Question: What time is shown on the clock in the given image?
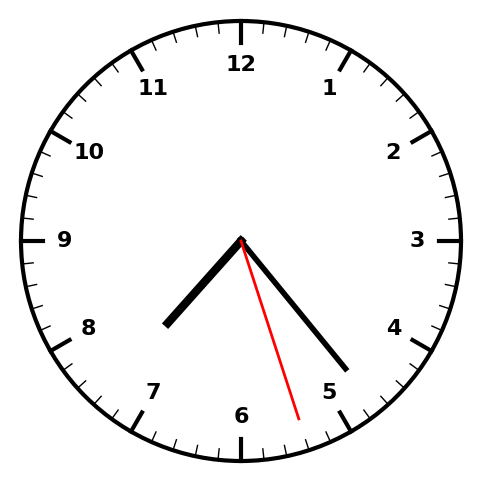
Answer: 07:23:27